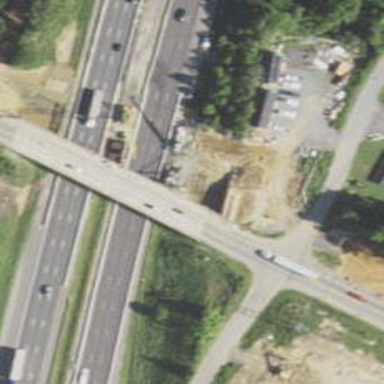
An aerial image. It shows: Asphalt trunk highway which is also expressway.